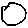
Label: circle